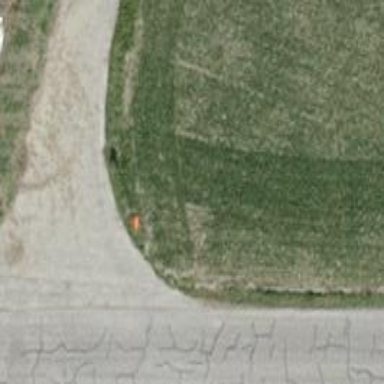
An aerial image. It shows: Aerial marker.